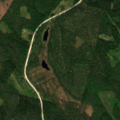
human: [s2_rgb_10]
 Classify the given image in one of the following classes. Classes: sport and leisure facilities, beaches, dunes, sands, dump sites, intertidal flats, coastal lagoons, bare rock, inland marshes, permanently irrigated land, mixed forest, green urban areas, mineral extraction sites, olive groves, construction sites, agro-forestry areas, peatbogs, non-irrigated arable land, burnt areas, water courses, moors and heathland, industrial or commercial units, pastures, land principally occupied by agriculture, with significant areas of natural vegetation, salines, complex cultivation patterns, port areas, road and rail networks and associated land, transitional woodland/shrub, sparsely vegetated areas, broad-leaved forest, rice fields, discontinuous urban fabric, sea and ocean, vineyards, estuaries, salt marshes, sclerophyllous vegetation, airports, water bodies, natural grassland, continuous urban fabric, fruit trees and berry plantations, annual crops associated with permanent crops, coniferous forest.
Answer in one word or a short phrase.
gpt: coniferous forest, mixed forest